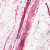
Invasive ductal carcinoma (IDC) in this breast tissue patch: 0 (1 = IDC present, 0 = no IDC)